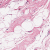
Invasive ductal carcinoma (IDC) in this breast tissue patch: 0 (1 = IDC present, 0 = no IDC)